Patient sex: M
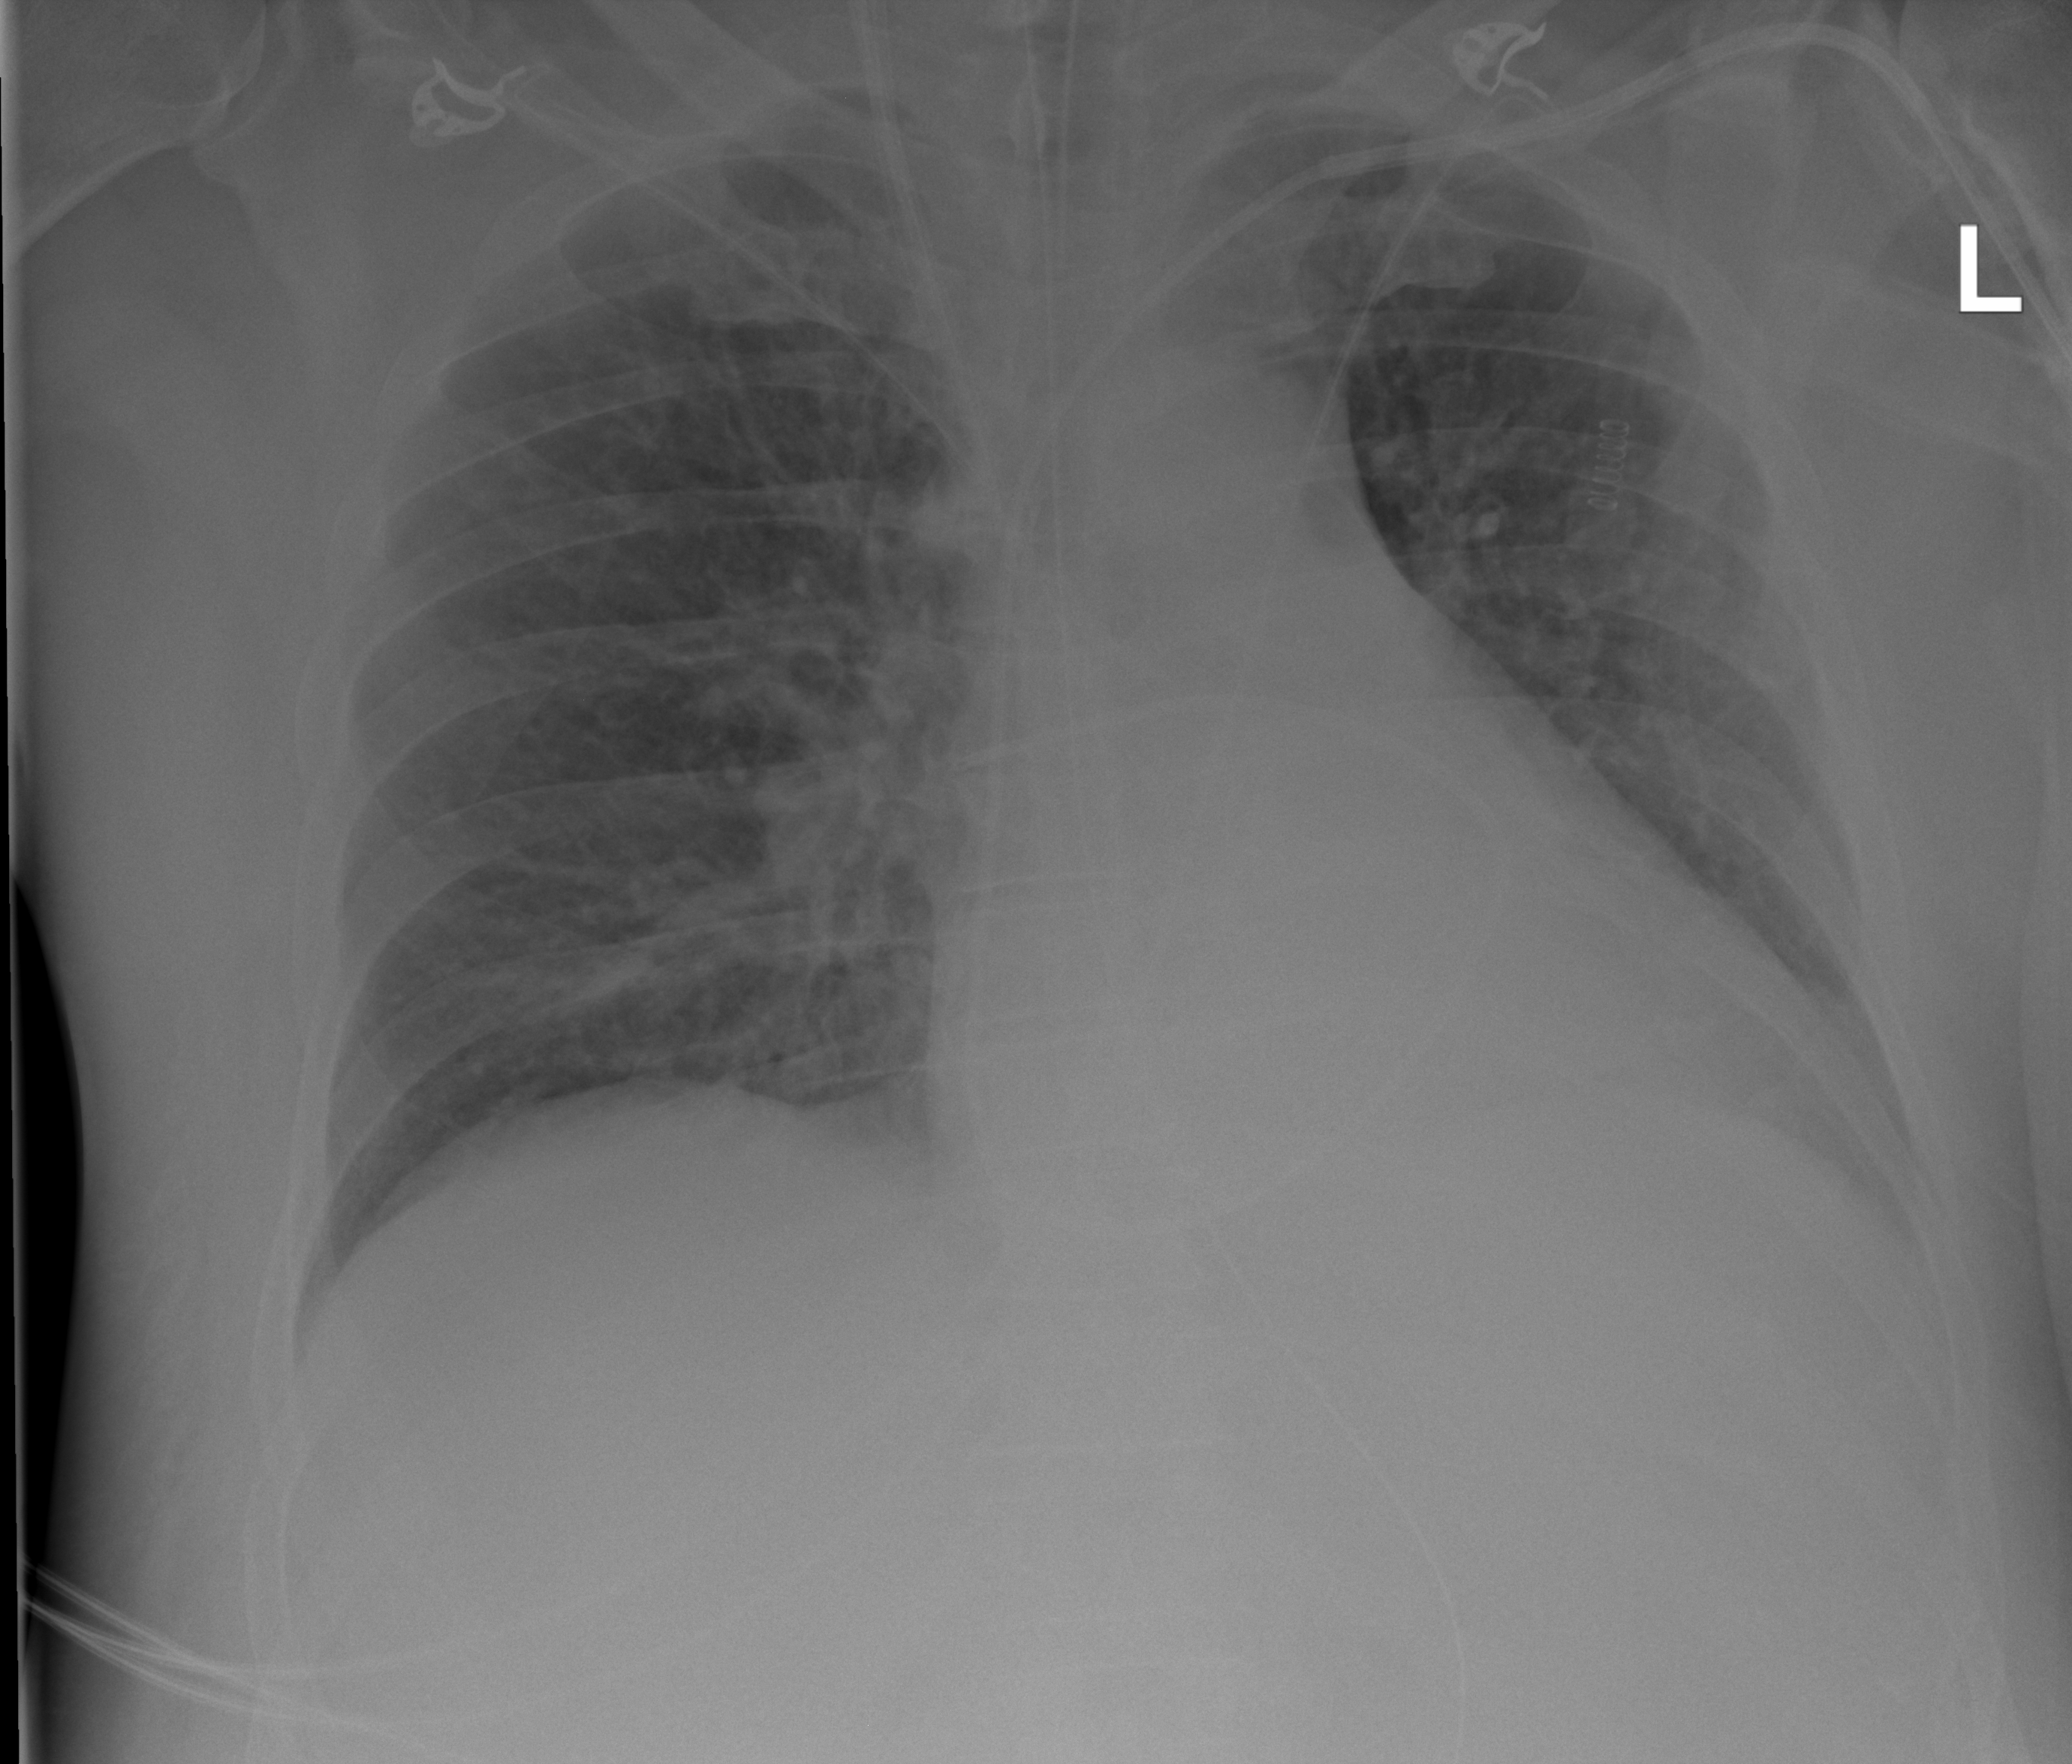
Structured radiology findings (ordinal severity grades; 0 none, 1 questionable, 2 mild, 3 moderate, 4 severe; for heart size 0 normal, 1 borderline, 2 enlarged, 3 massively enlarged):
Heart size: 2
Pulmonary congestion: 2
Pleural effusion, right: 0
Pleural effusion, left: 2
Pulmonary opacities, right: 2
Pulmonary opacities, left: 0
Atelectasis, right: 2
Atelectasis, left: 2